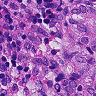
Metastatic tissue present: yes